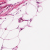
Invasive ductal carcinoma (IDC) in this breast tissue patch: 0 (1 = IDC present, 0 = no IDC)